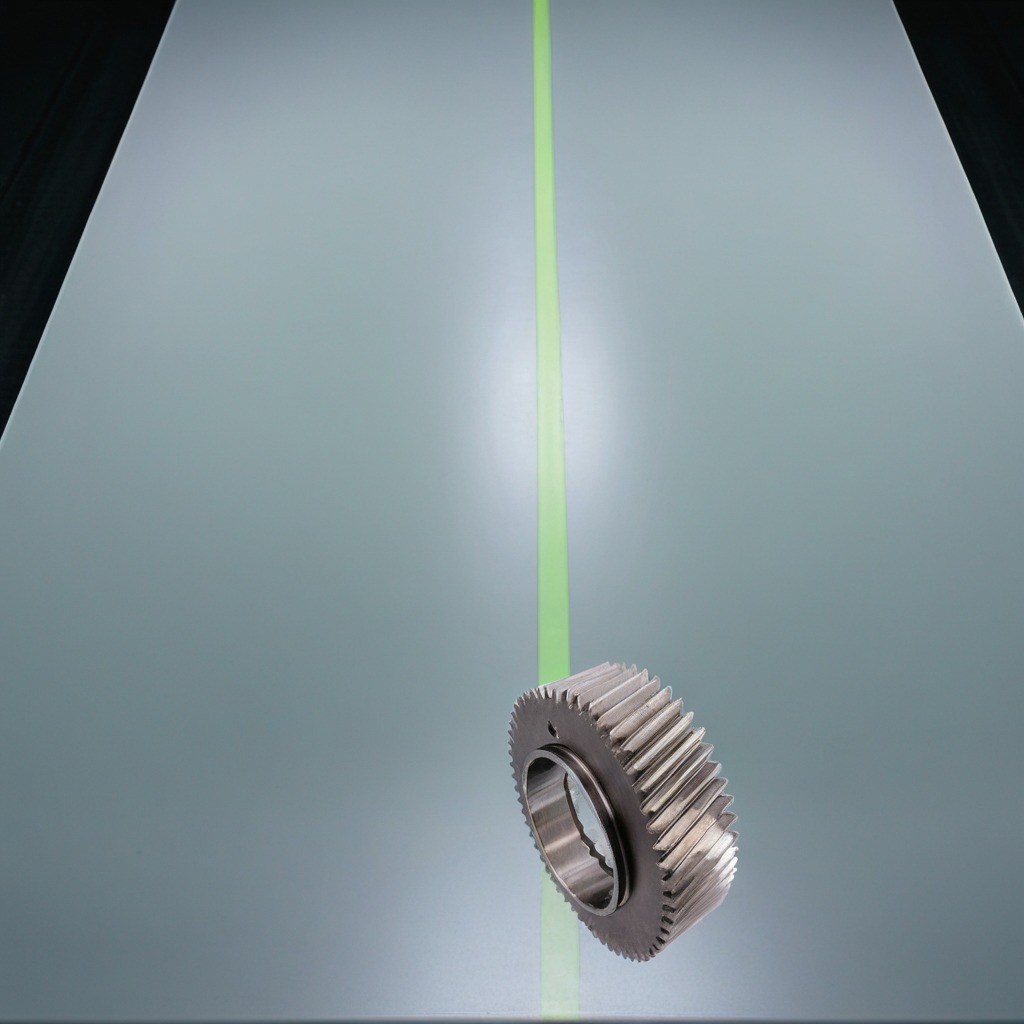
A steel gear with teeth is lying on the clean empty table in a railway signal maintenance room.